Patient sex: M
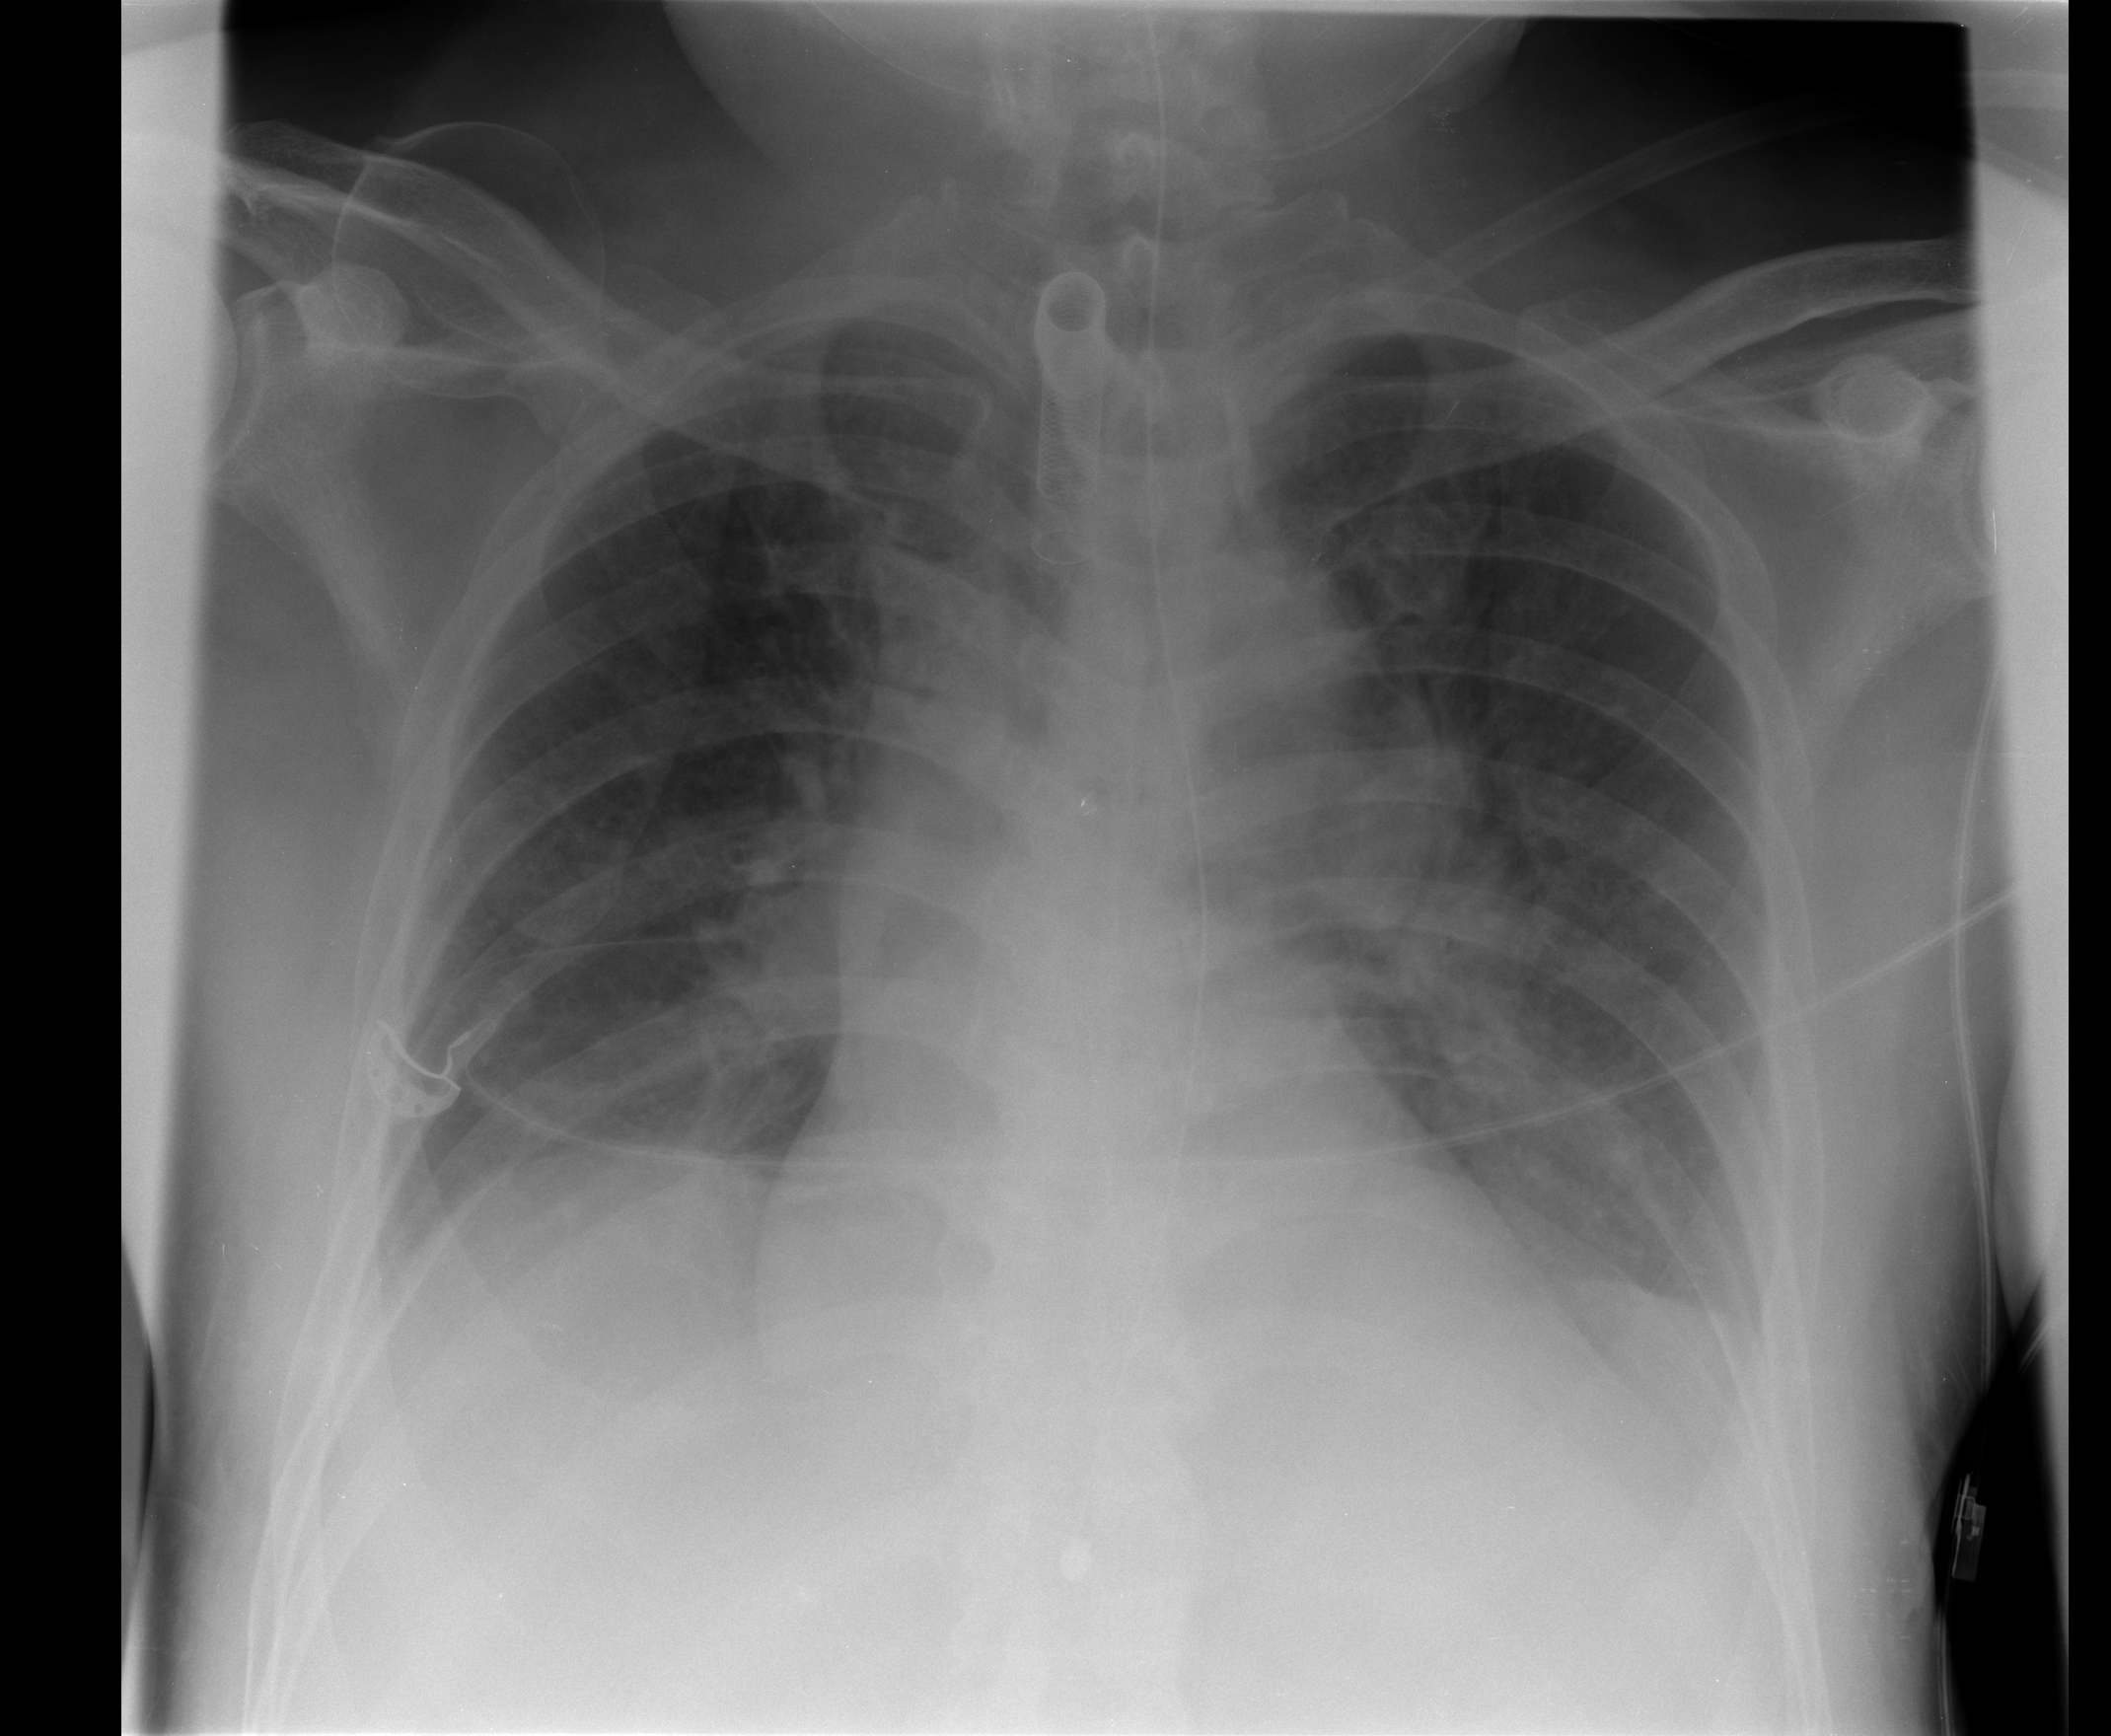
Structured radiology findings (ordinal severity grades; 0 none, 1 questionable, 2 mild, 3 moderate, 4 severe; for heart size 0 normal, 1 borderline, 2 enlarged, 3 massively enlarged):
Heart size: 0
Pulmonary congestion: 2
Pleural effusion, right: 2
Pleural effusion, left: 2
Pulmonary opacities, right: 0
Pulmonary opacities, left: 0
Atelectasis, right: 2
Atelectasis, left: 0